Interaction volume radius: 5 \u00c5
Interaction volume height: 10 \u00c5
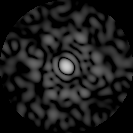
Disorder parameter: 0.8685